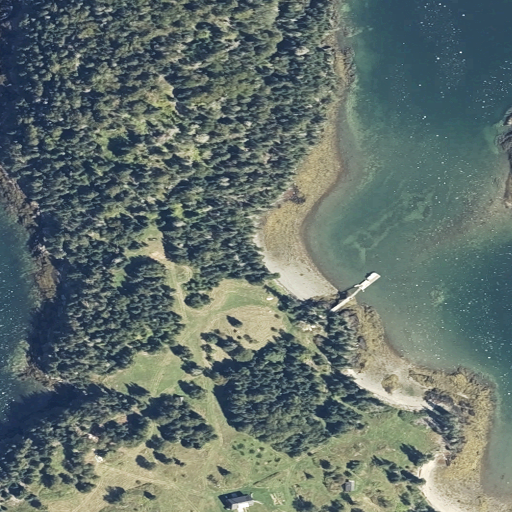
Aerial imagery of island in Maine named Little Spruce Head Island containing open water, evergreen forest, mixed forest, herbaceous wetlands, grassland, shrub, open development, and barren land